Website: slack
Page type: stored-credit-cards
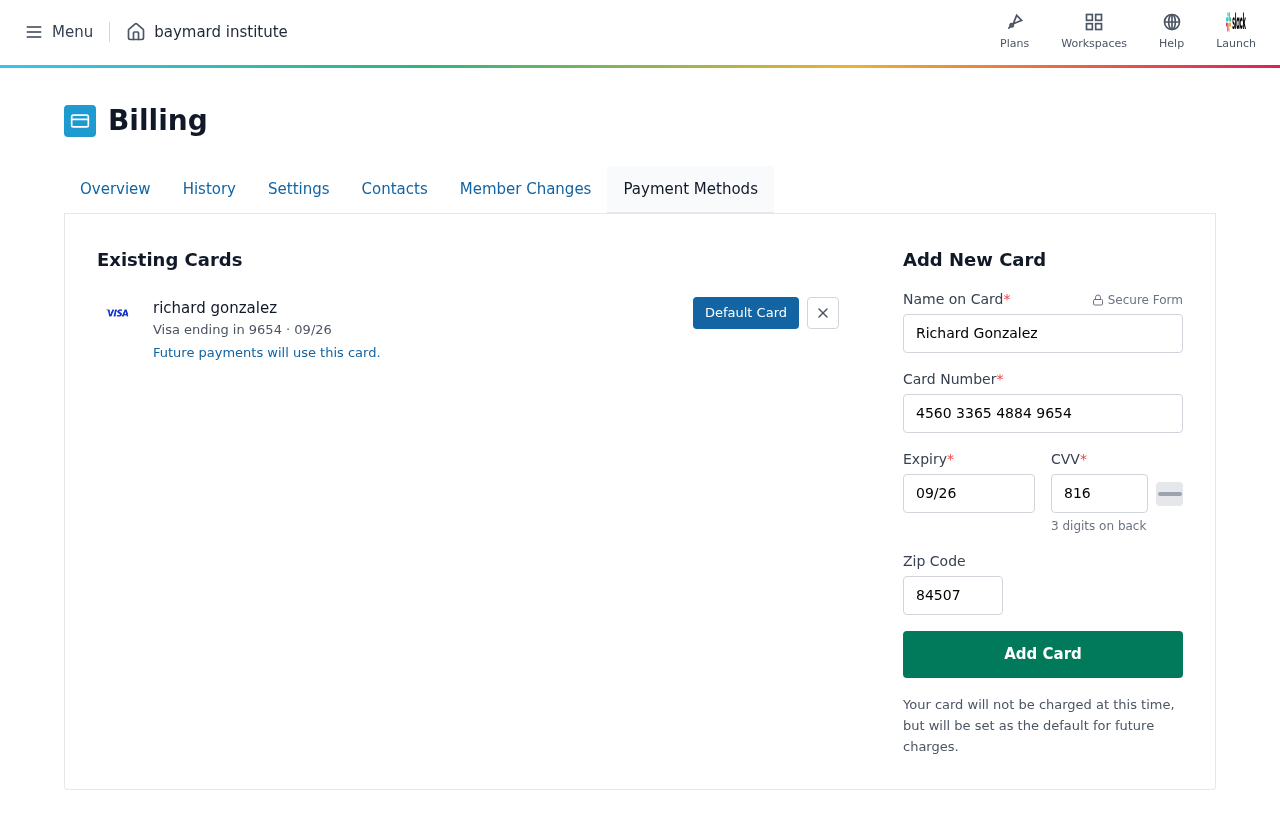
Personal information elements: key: PII_CARD_CVV
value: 816
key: PII_CARD_EXPIRY
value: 09/26
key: PII_CARD_EXPIRY_MONTH
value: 09
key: PII_CARD_EXPIRY_YEAR
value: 26
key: PII_CARD_LAST4
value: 9654
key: PII_CARD_NUMBER
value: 4560 3365 4884 9654
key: PII_CARD_TYPE
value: Visa
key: PII_FULLNAME
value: richard gonzalez
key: PII_FULLNAME
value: Richard Gonzalez
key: PII_POSTCODE
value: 84507